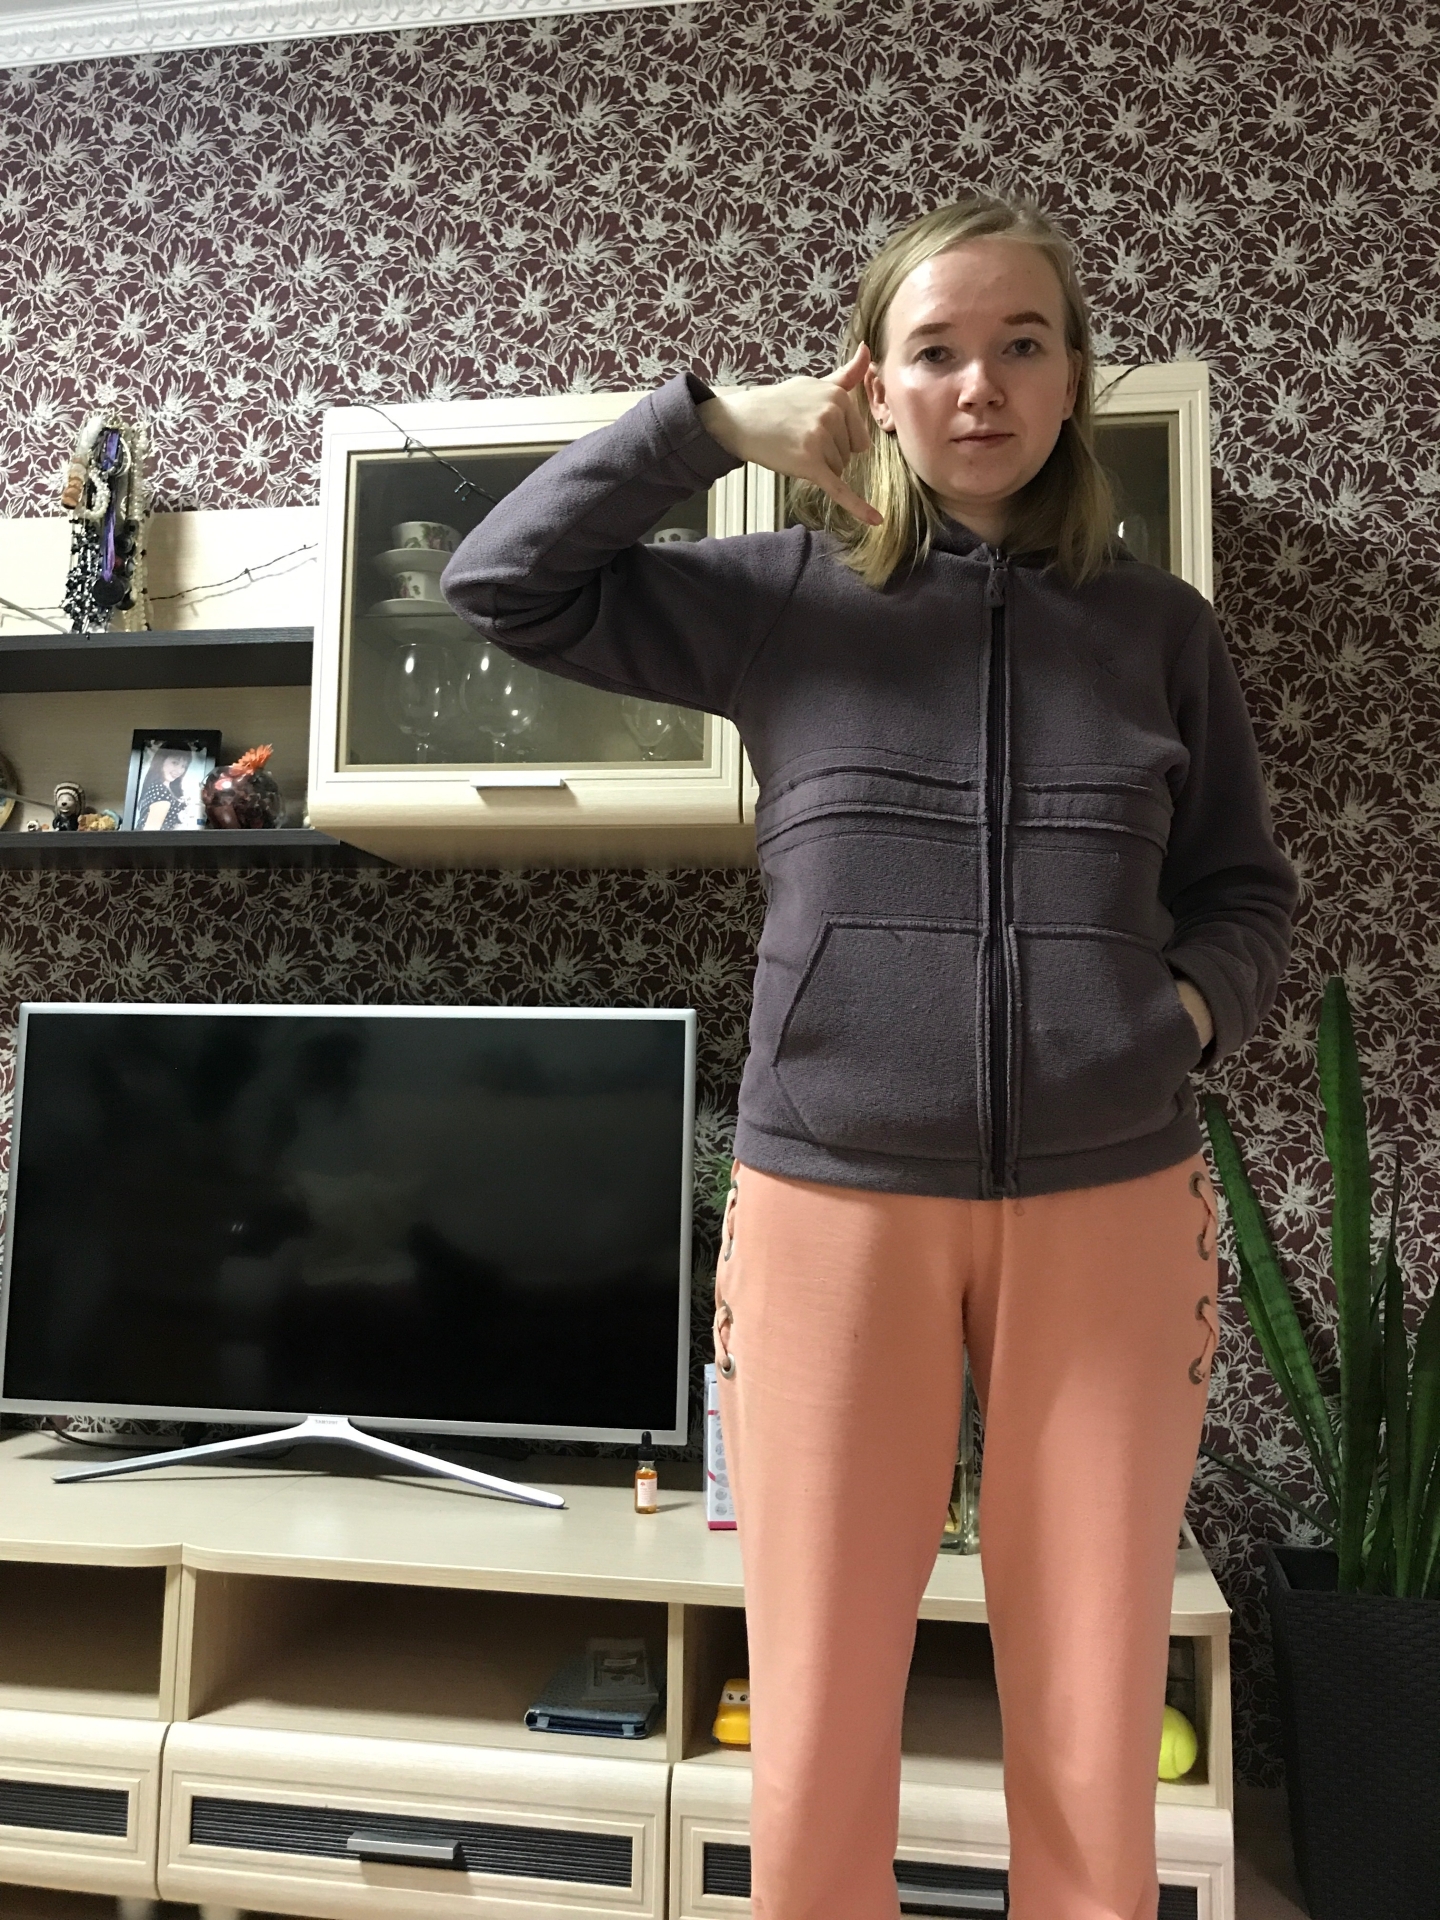
Label: clear